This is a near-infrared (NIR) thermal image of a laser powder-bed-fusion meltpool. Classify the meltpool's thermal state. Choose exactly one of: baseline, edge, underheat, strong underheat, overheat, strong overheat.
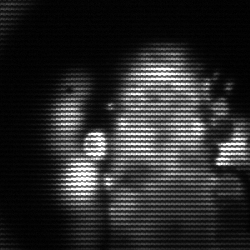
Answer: strong underheat